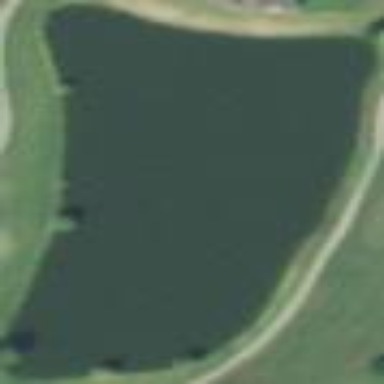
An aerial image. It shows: Water hazard on golf course.